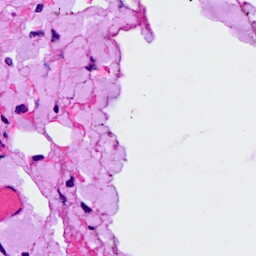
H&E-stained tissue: Breast